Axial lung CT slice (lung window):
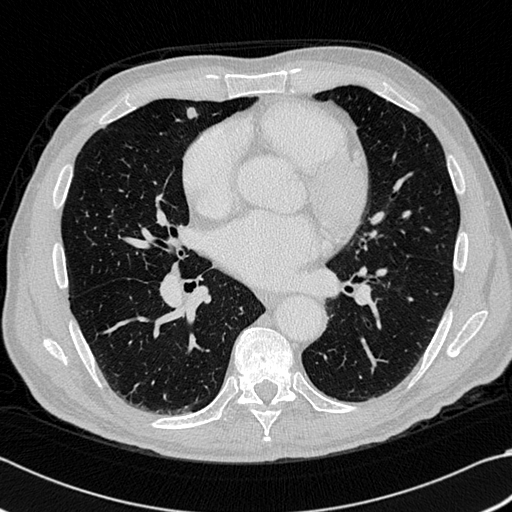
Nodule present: yes
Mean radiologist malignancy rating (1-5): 2.5